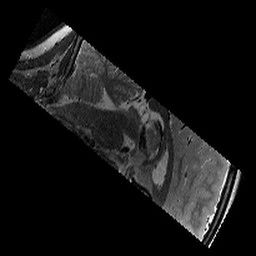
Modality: T2w
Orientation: sagittal
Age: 13
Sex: male
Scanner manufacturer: siemens
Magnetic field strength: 3 T
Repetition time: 8.46 s
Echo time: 0.067 s